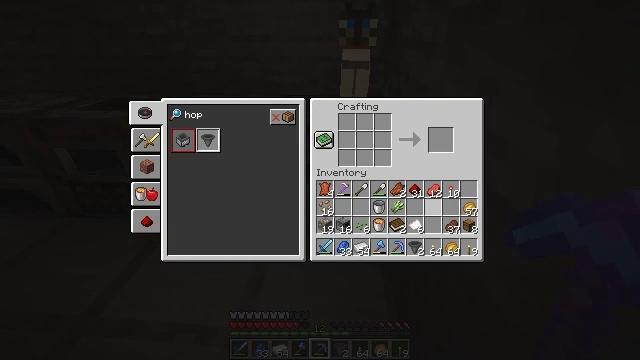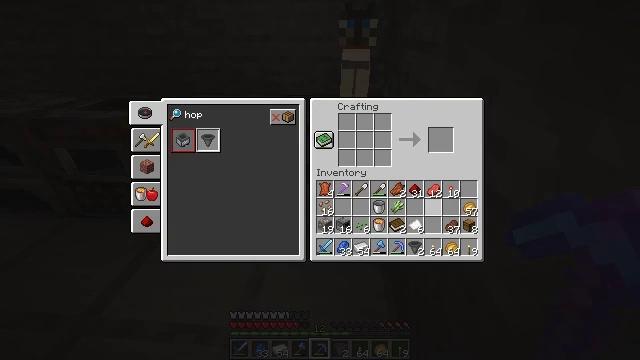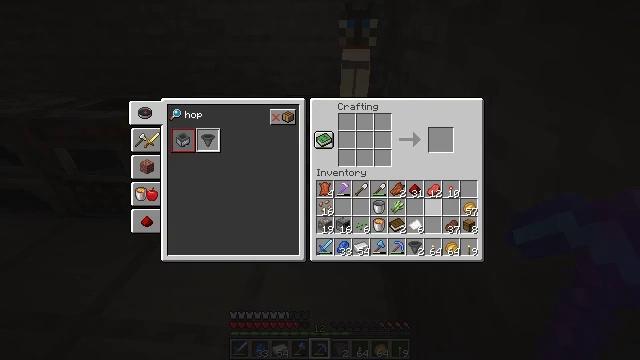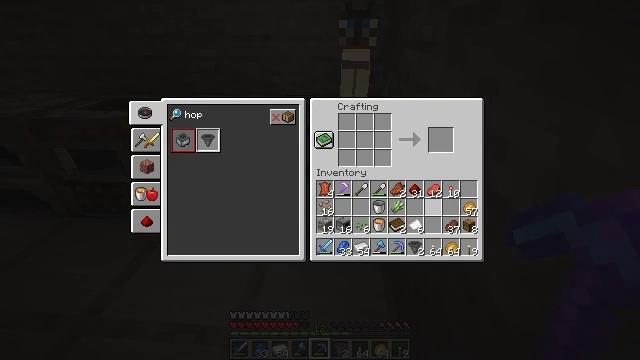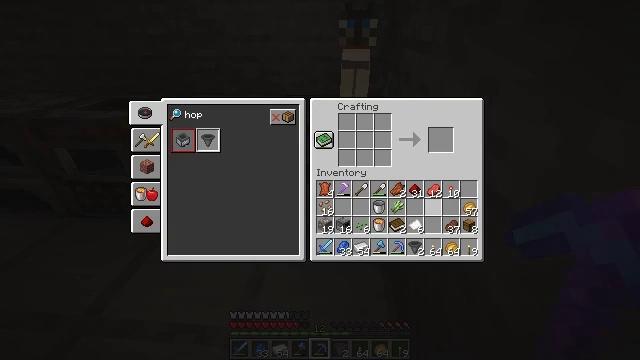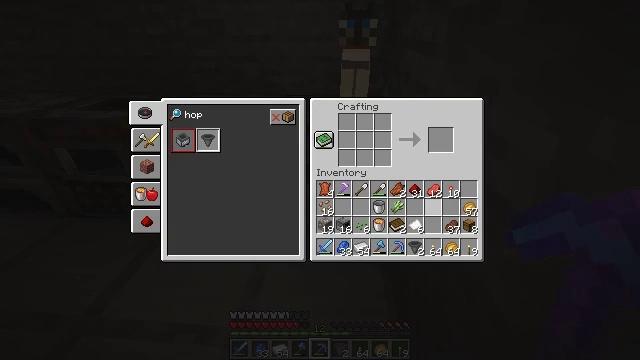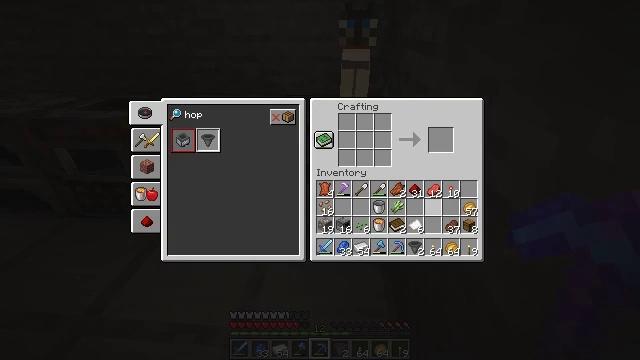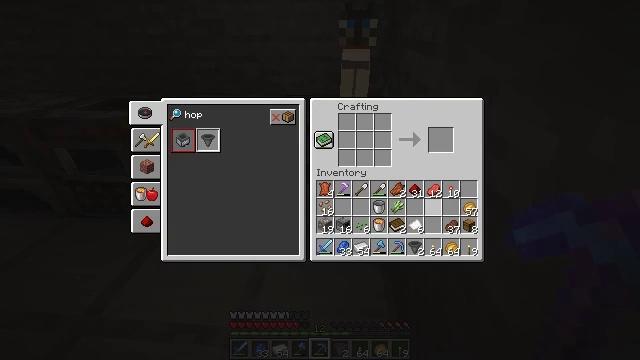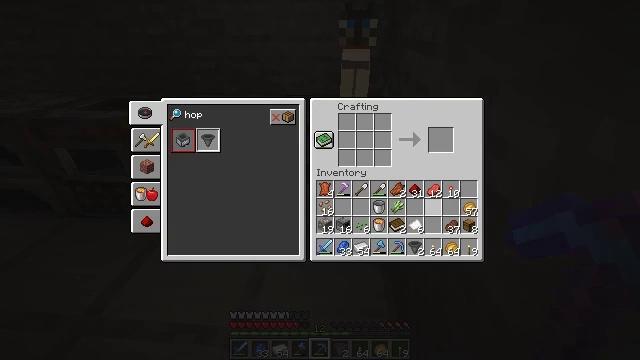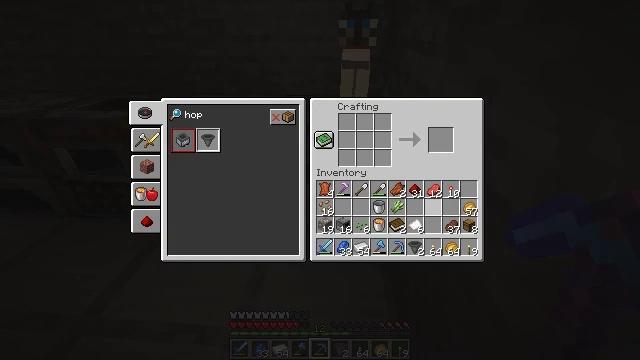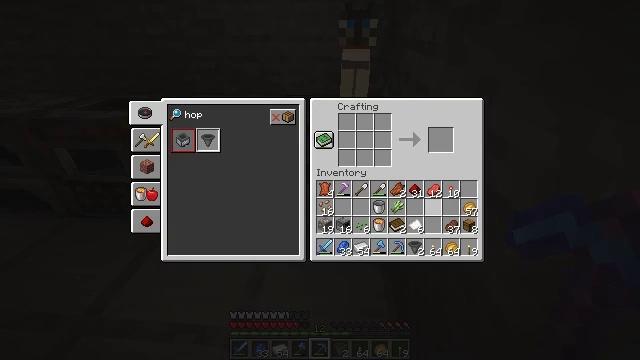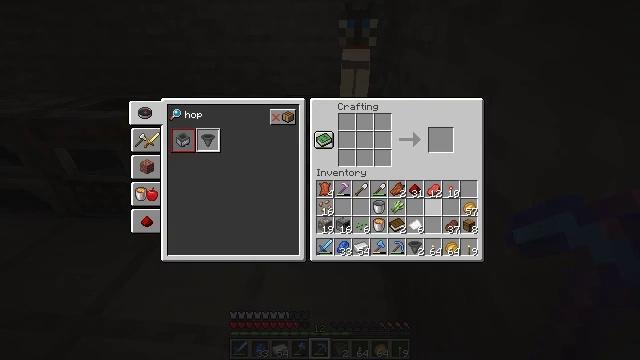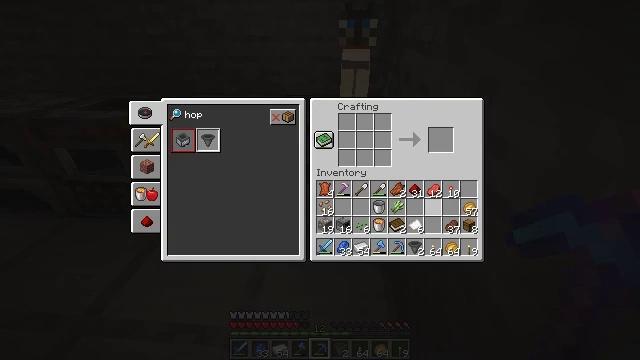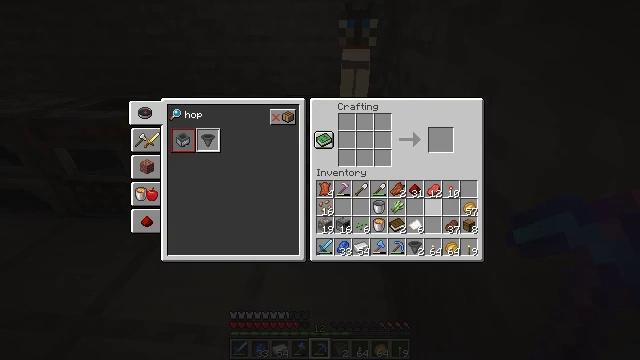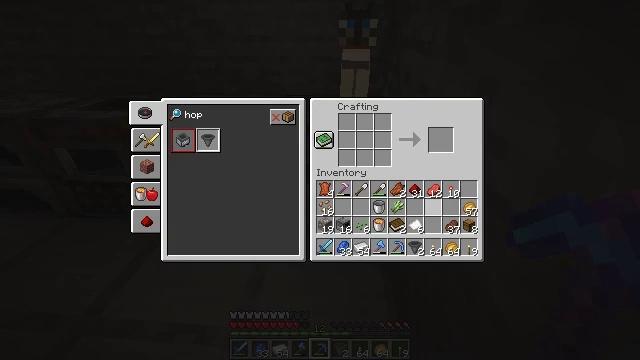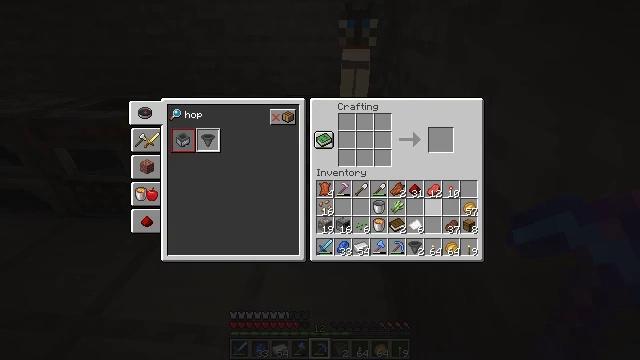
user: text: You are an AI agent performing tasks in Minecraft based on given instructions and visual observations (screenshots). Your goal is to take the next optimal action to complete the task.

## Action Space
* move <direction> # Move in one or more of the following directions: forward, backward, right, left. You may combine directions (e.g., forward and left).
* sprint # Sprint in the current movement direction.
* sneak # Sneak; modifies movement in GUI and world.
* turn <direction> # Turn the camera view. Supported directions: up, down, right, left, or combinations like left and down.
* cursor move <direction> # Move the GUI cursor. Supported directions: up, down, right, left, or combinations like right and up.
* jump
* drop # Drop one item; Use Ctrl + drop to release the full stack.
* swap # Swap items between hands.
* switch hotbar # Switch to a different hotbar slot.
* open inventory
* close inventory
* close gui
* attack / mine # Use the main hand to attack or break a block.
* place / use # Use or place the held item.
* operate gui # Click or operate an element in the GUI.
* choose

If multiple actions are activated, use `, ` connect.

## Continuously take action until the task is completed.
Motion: motion action
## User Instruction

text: Open your crafting table and craft a minecart with ingots.
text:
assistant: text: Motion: no_op
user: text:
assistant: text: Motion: no_op
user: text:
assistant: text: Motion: no_op
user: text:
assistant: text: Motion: no_op
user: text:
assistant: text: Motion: no_op
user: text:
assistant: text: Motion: no_op
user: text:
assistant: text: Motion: no_op
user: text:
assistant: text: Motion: no_op
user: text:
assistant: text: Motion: no_op
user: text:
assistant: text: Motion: no_op
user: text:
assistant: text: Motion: no_op
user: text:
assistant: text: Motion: no_op
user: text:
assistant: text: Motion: no_op
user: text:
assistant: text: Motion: no_op
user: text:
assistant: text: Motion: no_op
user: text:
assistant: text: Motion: no_op
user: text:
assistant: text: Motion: no_op
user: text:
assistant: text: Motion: no_op
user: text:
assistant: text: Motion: no_op
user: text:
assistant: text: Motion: no_op
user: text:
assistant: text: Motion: no_op
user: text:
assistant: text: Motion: no_op
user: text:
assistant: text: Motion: no_op
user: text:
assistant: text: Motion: no_op
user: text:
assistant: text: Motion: no_op
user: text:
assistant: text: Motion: no_op
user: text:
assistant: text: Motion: no_op
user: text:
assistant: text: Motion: no_op
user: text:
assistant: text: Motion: no_op
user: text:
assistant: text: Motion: no_op